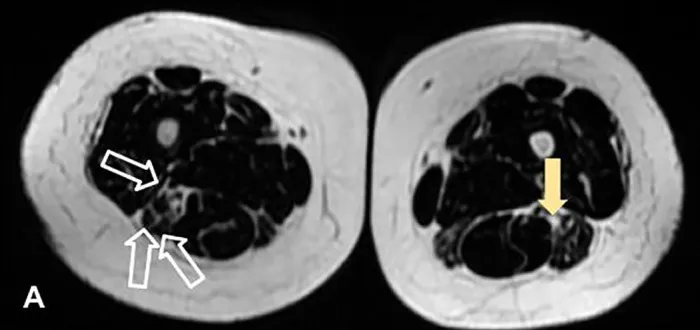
Muscle thigh magnetic resonance imaging scans, in axial plans, revealing fatty infiltration between the fibers (filled arrow) and atrophy of the biceps femoris and semitendinosus muscles (unfilled arrow). (A, B) were acquired in LAVA Flex and T2 sequences, respectively.
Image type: radiology (mri)